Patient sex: F
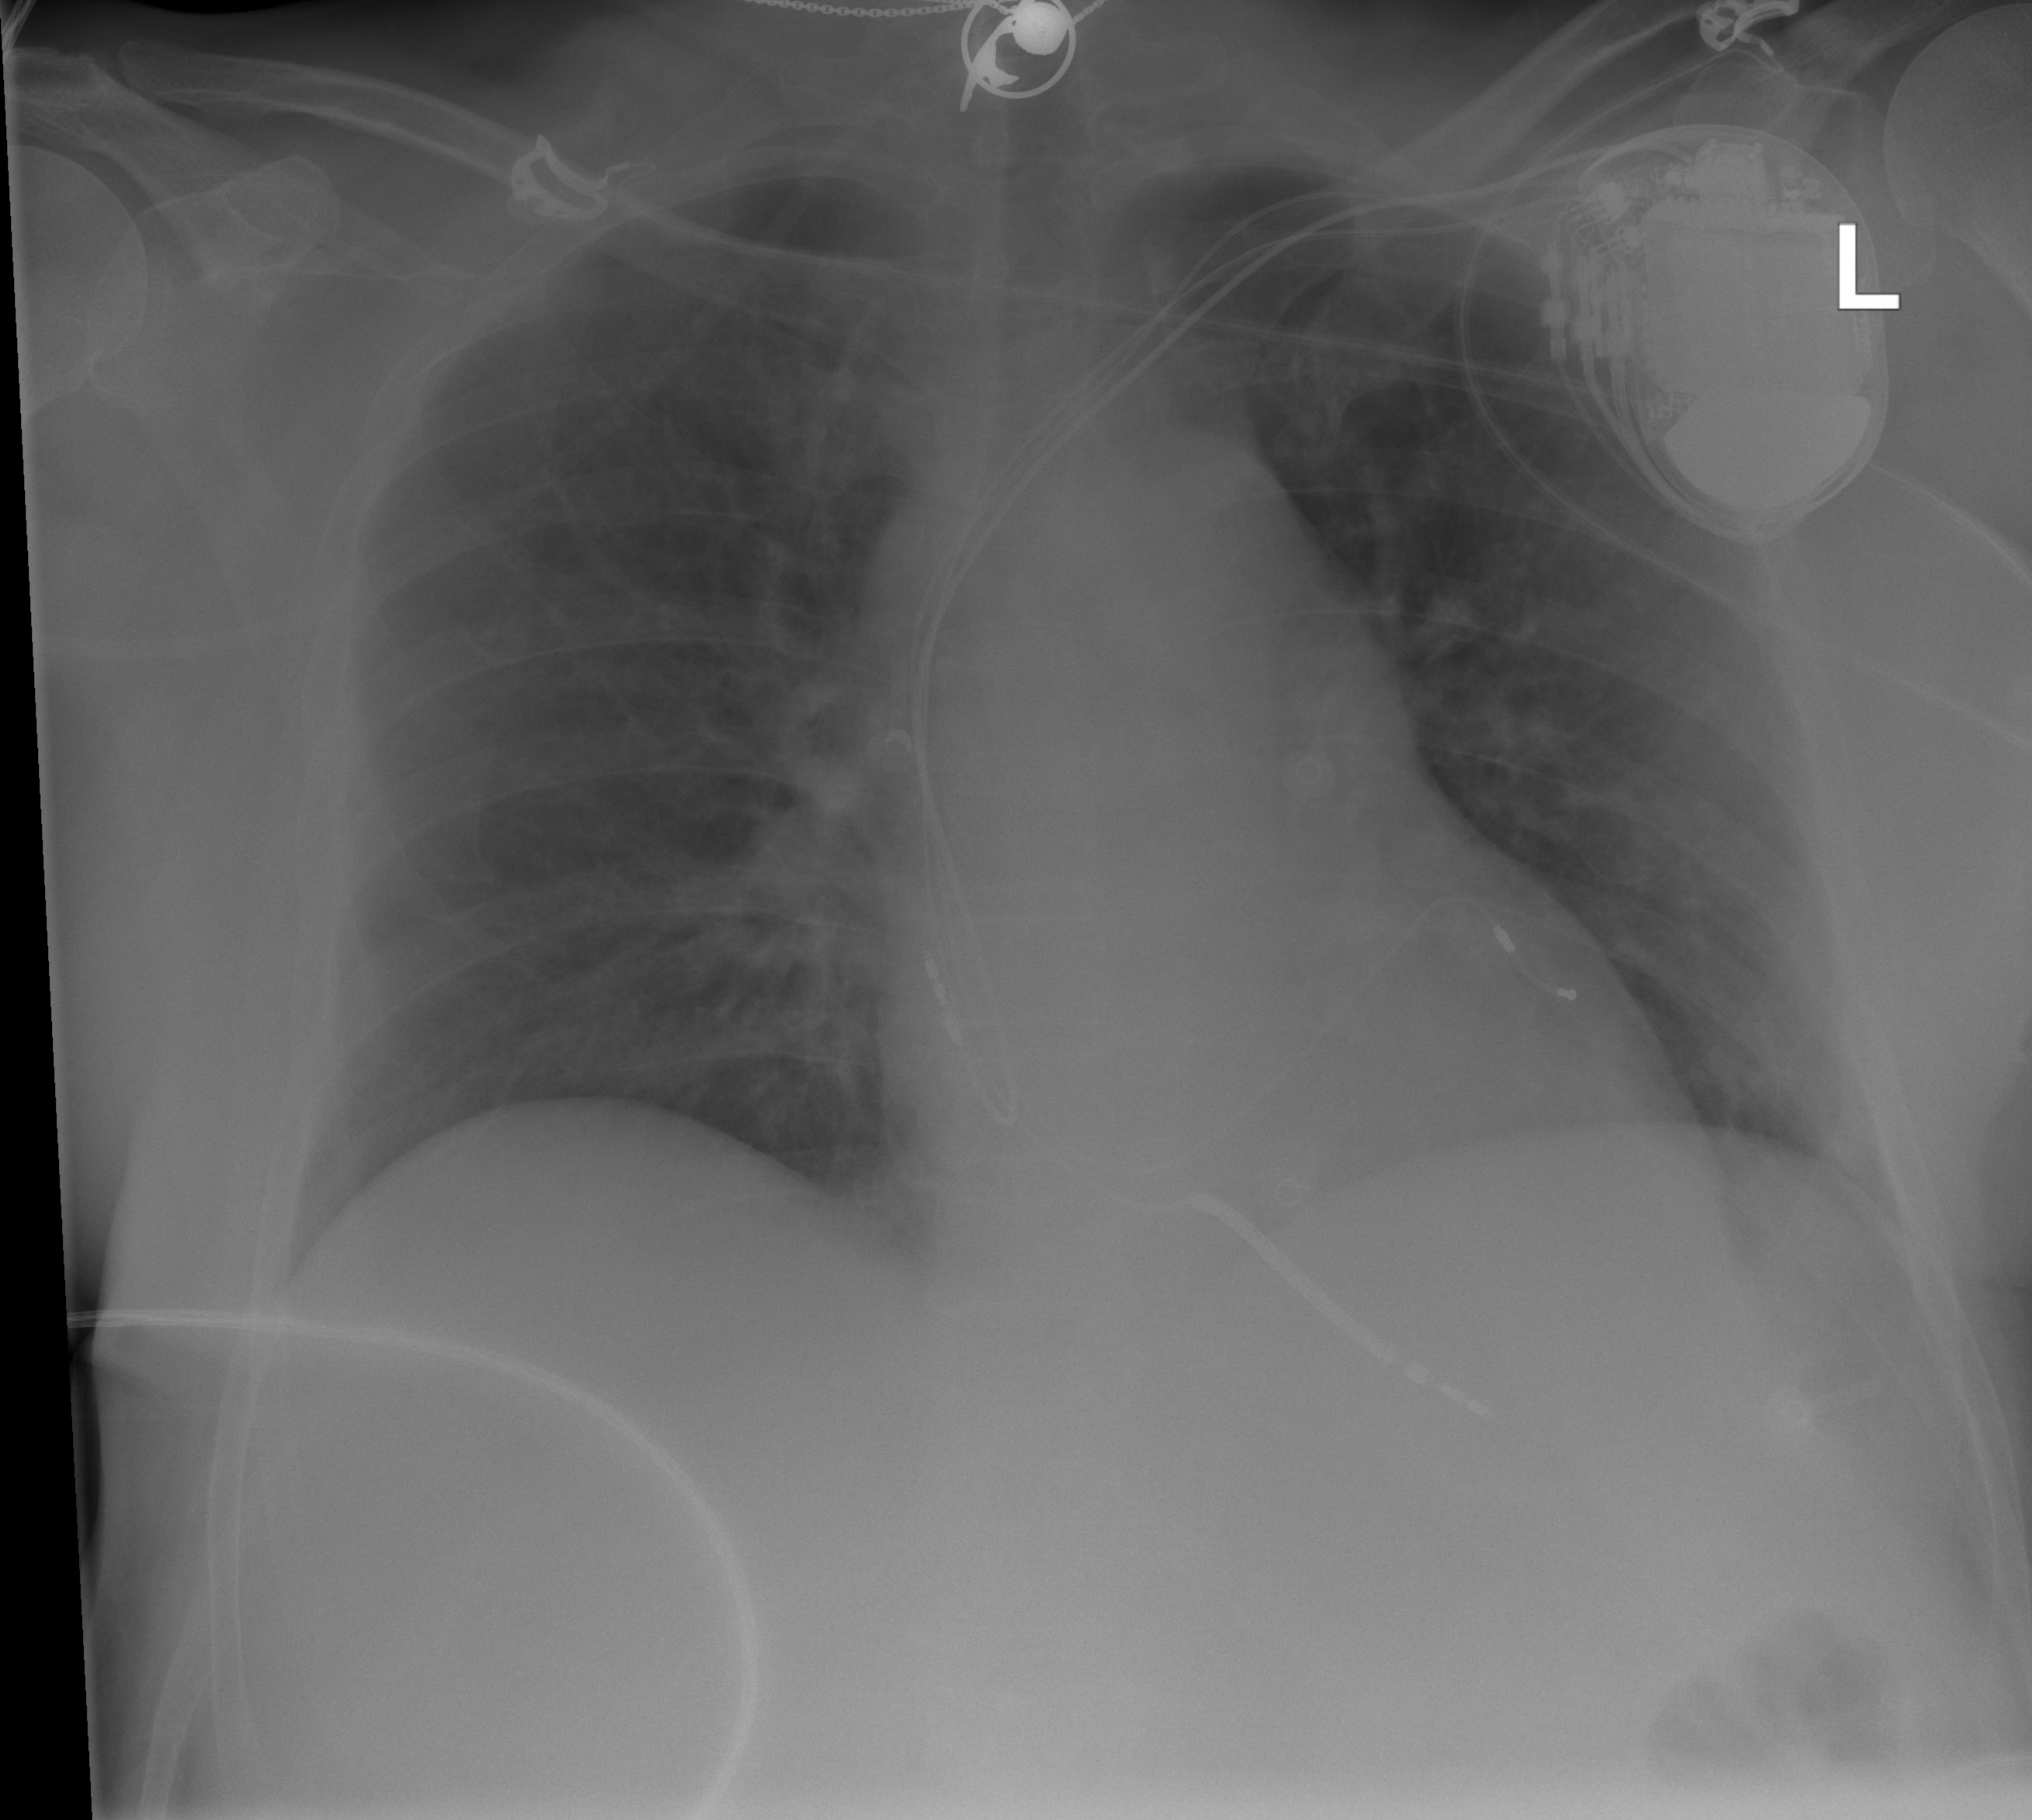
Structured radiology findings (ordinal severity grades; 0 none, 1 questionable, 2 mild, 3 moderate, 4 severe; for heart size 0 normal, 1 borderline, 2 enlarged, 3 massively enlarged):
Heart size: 0
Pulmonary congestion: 1
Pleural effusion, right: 0
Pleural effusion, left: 0
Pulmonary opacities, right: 0
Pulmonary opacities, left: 0
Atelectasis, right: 0
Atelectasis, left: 0